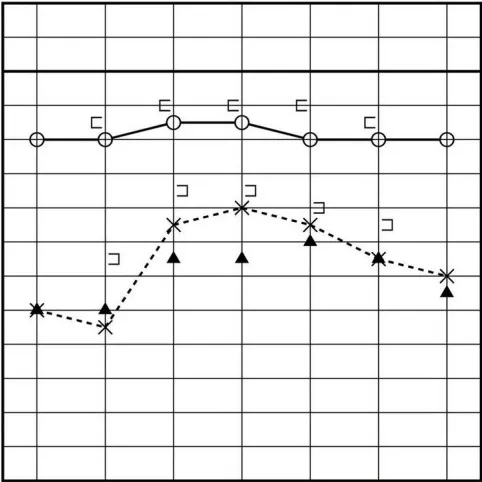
Preoperative audiogram. The open circles and x-marks indicate audiograms of the right and left ear, respectively, at first visit. Filled triangles indicate the audiogram of the left ear acquired 4 days later.
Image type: radiology (scintigraphy)